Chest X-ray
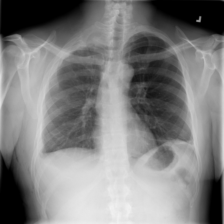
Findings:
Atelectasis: negative
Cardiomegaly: negative
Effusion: negative
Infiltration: negative
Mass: negative
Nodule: negative
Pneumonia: negative
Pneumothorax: positive
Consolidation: negative
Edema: negative
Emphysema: negative
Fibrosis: negative
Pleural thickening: negative
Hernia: negative